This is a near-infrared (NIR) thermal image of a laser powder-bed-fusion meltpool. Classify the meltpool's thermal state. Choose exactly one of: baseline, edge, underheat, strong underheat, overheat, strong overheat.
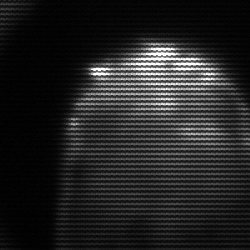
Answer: edge